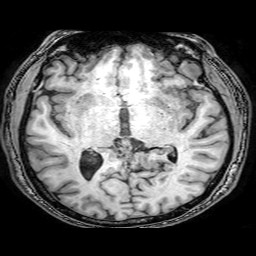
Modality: T1w
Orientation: coronal
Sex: male
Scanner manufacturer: philips
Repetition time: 0.008155 s
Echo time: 0.00375 s